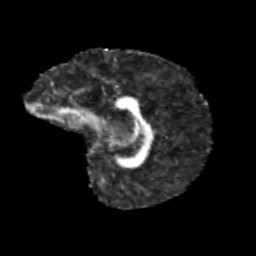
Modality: FA
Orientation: sagittal
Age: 11
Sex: male
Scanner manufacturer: siemens
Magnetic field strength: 3 T
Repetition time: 3.8 s
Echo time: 0.07 s